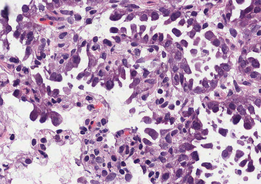
Tumor epithelial tissue: yes
Tumor-associated stroma tissue: no
Normal tissue: no